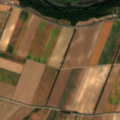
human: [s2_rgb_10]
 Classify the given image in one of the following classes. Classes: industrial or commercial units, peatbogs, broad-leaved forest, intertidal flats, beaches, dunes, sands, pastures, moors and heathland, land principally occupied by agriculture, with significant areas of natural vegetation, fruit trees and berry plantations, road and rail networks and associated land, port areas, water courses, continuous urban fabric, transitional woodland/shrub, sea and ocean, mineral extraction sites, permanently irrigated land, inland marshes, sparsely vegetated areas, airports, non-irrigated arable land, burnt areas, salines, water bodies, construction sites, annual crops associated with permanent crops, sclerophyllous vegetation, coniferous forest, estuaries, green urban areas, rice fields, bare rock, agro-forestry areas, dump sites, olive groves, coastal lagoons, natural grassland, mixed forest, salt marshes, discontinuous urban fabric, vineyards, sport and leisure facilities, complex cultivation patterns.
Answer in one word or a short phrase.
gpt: discontinuous urban fabric, non-irrigated arable land, land principally occupied by agriculture, with significant areas of natural vegetation, broad-leaved forest, water bodies